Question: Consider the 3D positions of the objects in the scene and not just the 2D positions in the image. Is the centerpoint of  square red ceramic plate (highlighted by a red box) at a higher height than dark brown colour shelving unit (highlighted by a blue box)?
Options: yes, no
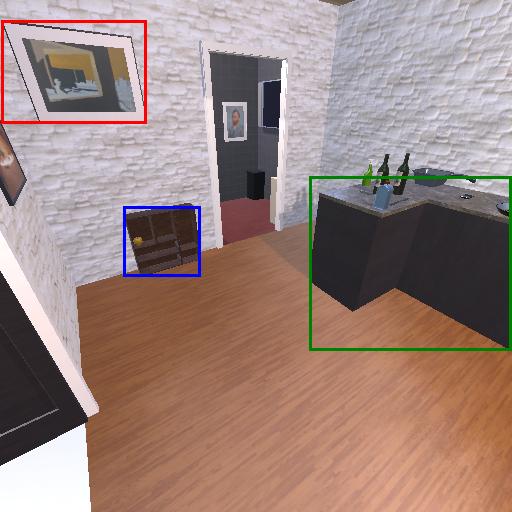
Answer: yes